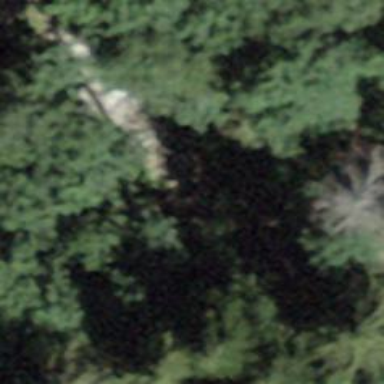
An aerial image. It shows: Culvert tunnel.